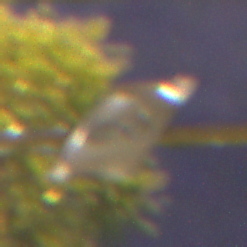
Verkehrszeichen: RadverkehrOhnePfeilsymbol
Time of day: Night
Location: Outdoor (Suburban)
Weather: PartlyCloudy
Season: NotSpecified
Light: Artificial